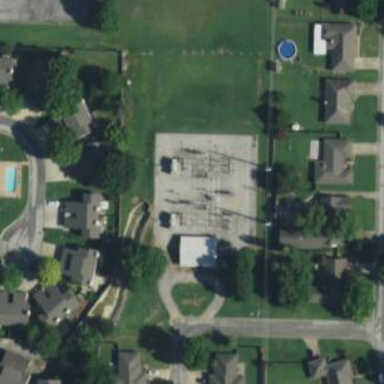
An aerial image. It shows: Distribution level power substation.